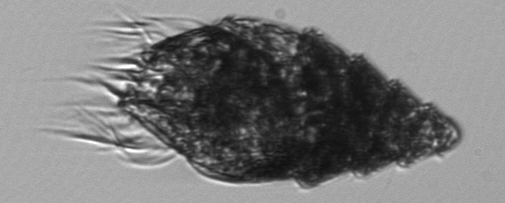
Label: Laboea_strobila